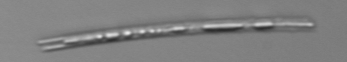
Label: Eucampia_morphytype1